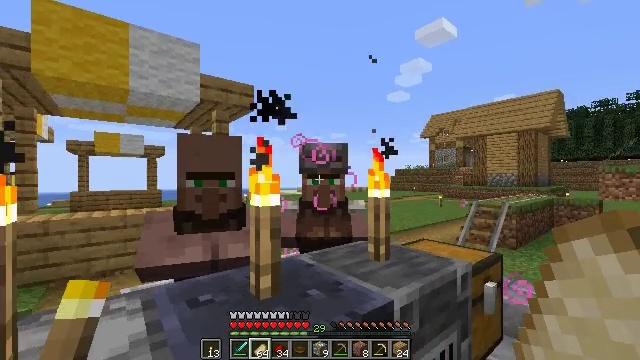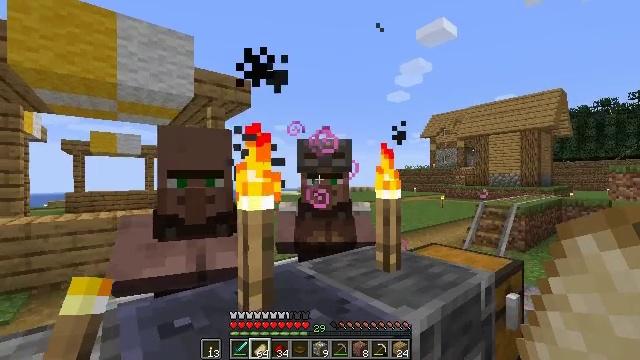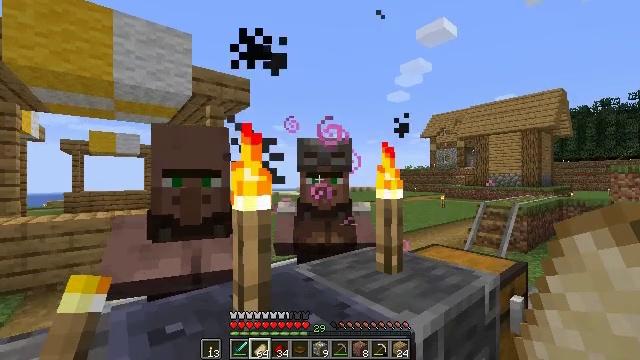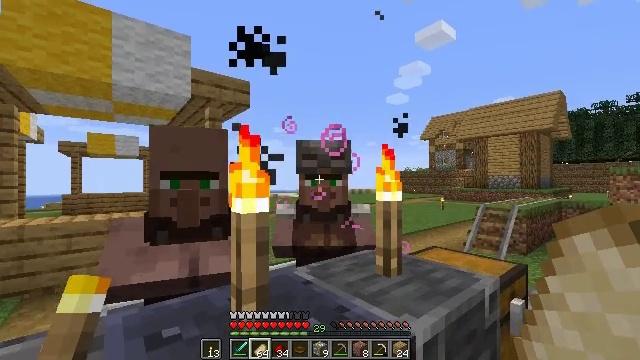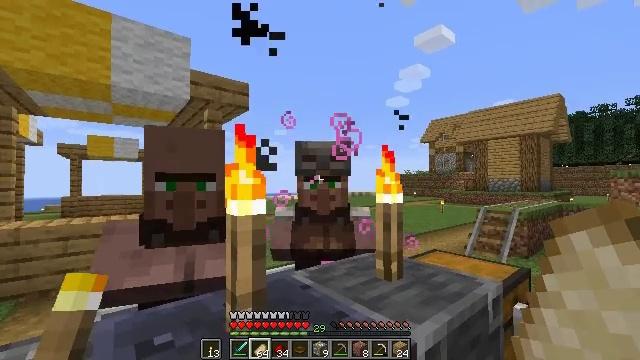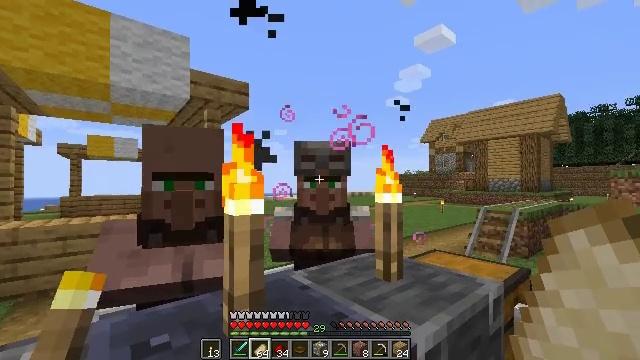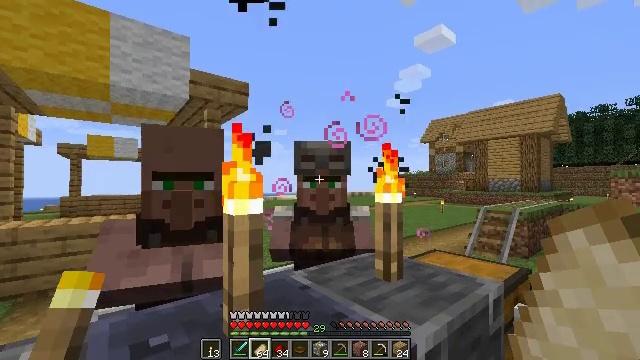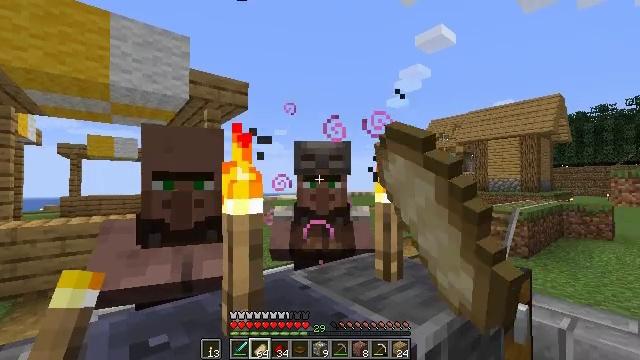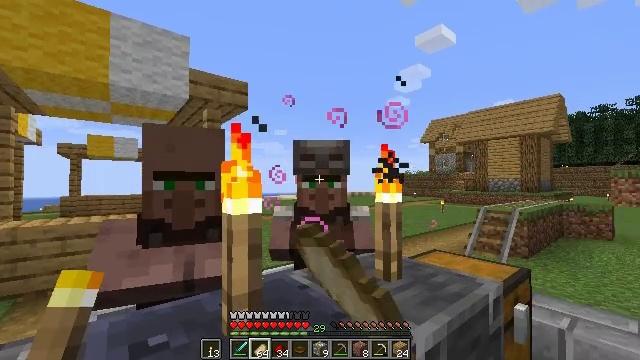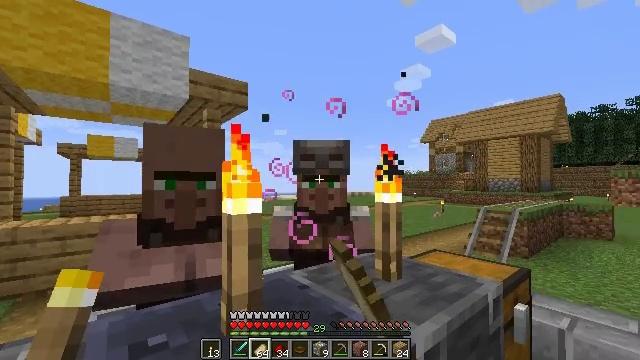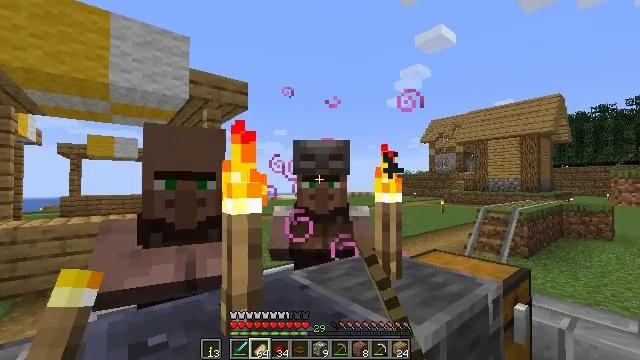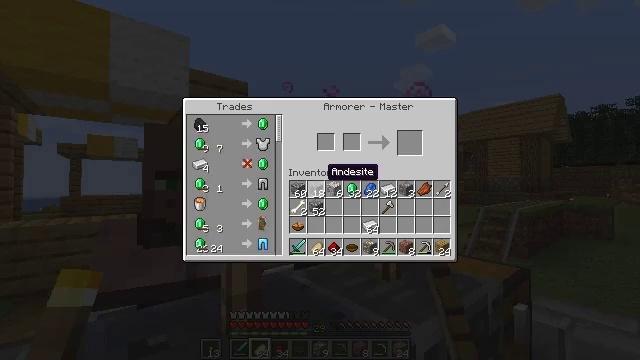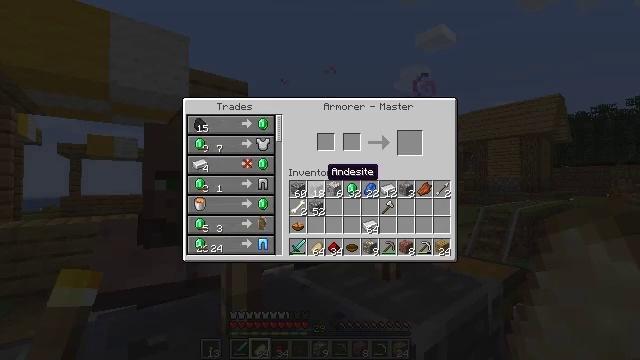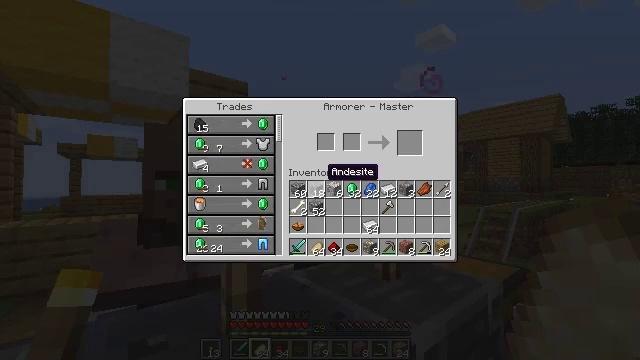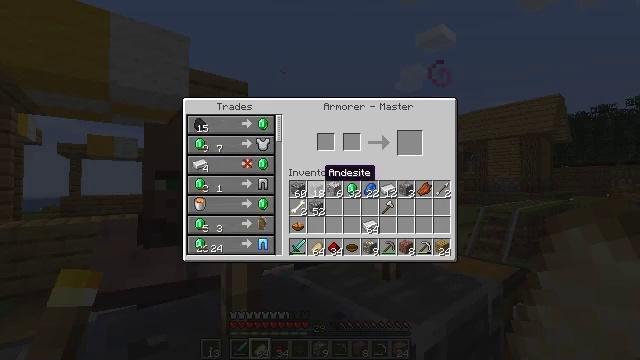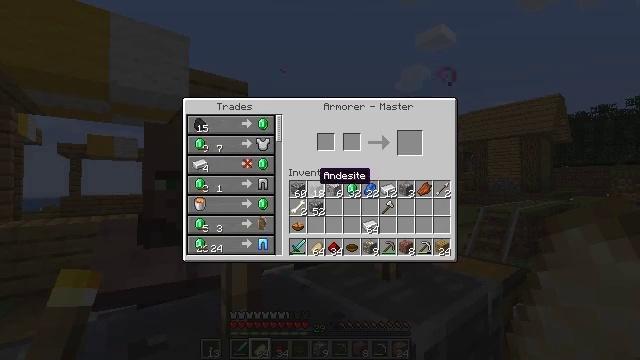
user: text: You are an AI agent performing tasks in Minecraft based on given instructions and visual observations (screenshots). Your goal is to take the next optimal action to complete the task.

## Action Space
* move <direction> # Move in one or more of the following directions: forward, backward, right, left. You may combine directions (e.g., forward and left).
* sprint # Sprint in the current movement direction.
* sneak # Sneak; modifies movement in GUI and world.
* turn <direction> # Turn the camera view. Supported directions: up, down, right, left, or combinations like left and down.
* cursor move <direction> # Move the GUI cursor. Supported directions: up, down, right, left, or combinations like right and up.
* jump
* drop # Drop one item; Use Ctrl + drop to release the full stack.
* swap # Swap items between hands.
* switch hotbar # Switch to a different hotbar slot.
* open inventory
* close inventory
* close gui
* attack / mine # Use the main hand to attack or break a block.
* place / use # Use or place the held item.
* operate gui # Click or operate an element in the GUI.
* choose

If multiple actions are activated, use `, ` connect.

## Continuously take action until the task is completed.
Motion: motion action
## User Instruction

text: Craft a diamond axe.
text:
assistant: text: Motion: no_op
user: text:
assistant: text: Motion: no_op
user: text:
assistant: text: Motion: no_op
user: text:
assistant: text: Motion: no_op
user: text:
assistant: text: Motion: no_op
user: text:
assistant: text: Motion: use / place
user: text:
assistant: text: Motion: use / place
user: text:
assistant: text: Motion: use / place
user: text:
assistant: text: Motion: no_op
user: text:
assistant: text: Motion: no_op
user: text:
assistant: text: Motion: open gui
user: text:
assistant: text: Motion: no_op
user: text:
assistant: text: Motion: no_op
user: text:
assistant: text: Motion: no_op
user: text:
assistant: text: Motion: no_op
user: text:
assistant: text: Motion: no_op
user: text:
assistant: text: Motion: cursor move left
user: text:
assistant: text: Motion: cursor move left
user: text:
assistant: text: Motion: cursor move left
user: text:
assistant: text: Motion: no_op
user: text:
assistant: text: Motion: no_op
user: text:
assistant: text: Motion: no_op
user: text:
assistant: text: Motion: no_op
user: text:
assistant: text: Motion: no_op
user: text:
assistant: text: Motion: no_op
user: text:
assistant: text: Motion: no_op
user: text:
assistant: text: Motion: no_op
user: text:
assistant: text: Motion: no_op
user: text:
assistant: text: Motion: no_op
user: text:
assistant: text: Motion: no_op